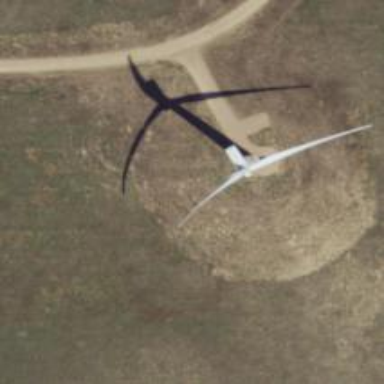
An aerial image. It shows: Wind generator using horizontal axis wind turbines.